Interaction volume radius: 10 \u00c5
Interaction volume height: 30 \u00c5
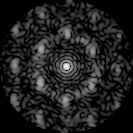
Disorder parameter: 0.6086